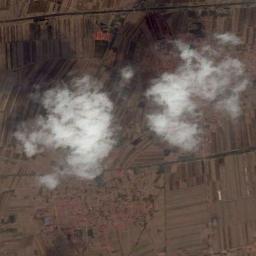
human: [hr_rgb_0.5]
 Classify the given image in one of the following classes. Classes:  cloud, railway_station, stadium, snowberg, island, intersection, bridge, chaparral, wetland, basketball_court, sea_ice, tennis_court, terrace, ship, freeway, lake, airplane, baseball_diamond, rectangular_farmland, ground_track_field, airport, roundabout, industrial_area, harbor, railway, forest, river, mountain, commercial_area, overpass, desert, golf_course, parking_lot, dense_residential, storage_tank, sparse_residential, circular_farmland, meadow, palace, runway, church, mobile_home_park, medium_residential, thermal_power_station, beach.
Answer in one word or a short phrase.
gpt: cloud